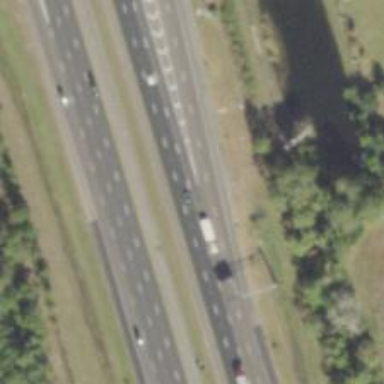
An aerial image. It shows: Motorway junction.